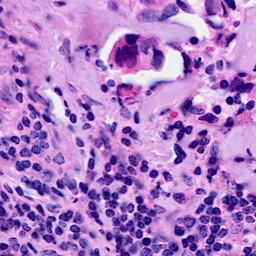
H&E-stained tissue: Breast